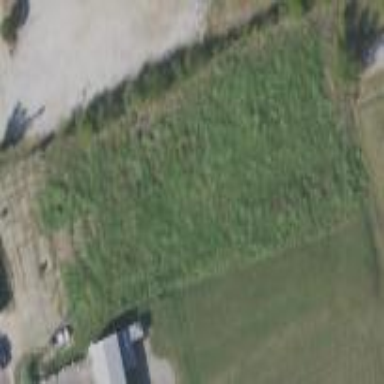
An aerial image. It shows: Grassy plot in green zone.